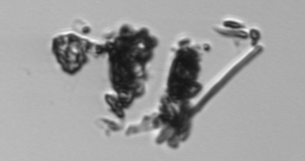
Label: Thalassiosira_TAG_external_detritus